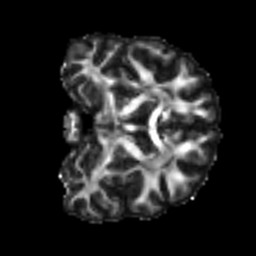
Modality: FA
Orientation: coronal
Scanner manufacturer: siemens
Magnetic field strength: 3 T
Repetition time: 4 s
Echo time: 0.0594 s